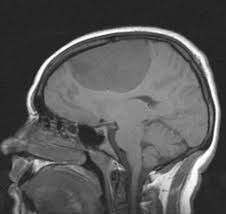
Label: meningioma